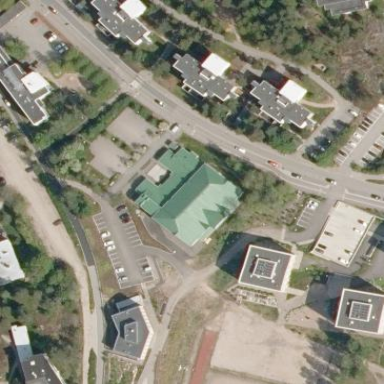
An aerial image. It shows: Community center building with facilities for multiple sports.